【题型】证明题　【知识点】平面几何　【难度】medium
如图 1，$\triangle ABC$ 中，$AI$、$BI$ 分别平分 $\angle BAC$、$\angle ABC$．$CE$ 是 $\triangle ABC$ 的外角 $\angle ACD$ 的平分线，交 $BI$ 延长线于 $E$，连接 $CI$．

\vspace{1em}
\noindent
（1）$\triangle ABC$ 变化时，设 $\angle BAC = 2\alpha$．若用 $\alpha$ 表示 $\angle BIC$ 和 $\angle E$，那么 $\angle BIC = \underline{\quad} 90^\circ + \alpha$\underline{\quad}，$\angle E$ = \underline{\quad\quad}；

\vspace{1em}
\noindent
（2）若 $AB = 1$，且 $\triangle ABC$ 与 $\triangle ICE$ 相似，求相应 $AC$ 长；

\vspace{1em}
\noindent
（3）如图 2，延长 $AI$ 交 $EC$ 延长线于 $F$．当 $\triangle ABC$ 形状、大小变化时，图中有哪些三角形始终与 $\triangle ABI$ 相似？写出这些三角形，并选其中之一证明．

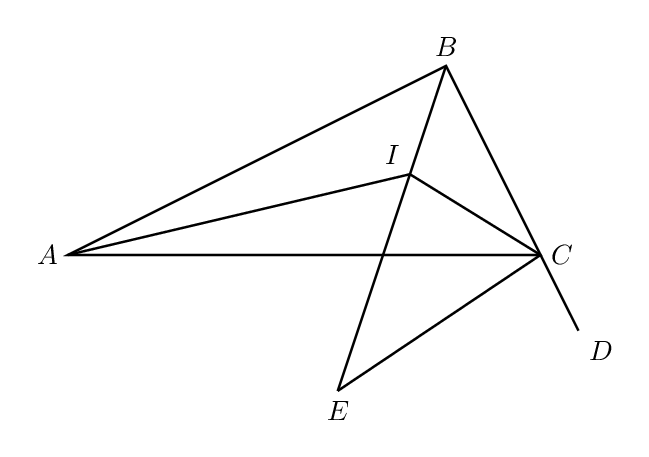
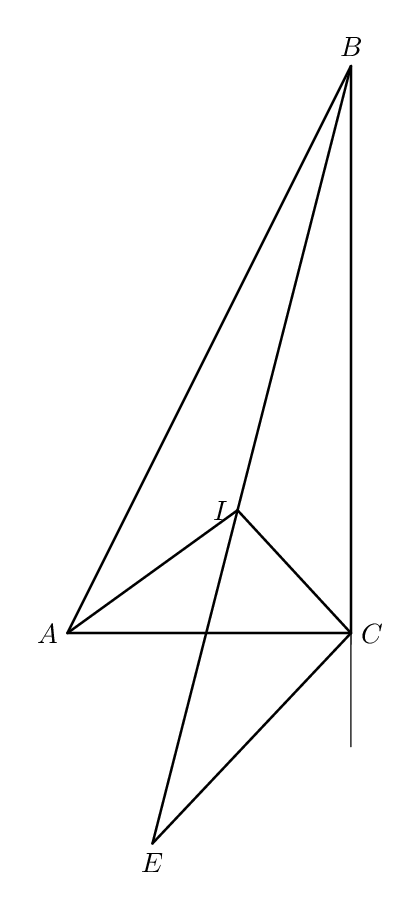
【解答】
\noindent
【分析】（1）根据三角形内角与外角的关系可以用 $\alpha$ 表示 $\angle BIC$ 和 $\angle E$；

\vspace{1em}
\noindent
（2）$\triangle ABC$ 与 $\triangle ICE$ 相似，根据题意知 $\angle ICE = 90^\circ$，可分三种情况讨论并求出相应 $AC$ 长；

\vspace{0.5em}
\noindent
（3）共三对 $\triangle EIF$、$\triangle ECB$、$\triangle ACF$。以 $\triangle EIF \backsim \triangle ABI$ 为例说明：由于 $\angle ACD$ 是 $\triangle ABC$ 的外角，可得出 $\angle ACD = \angle BAC + \angle ABC$；由于 $CE$、$IA$、$IB$ 分别为 $\angle ACD$、$\angle BAC$、$\angle ABC$ 的角平分线，不难得出 $\angle ECD = \angle BCF = \angle BIF = \angle BAI + \angle ABI$，由此可得出 $\angle BCE = \angle EIF$，即可证得 $\triangle EIF \backsim \triangle ECB$；即 $\angle EBC = \angle F = \angle ABI$，再加上两三角形中一组对顶角，即可证得所求的两三角形相似。

\vspace{1em}
\noindent
【解答】解：（1）$90^\circ + \alpha$，$\alpha$。

\vspace{1em}
\noindent
（2）$\triangle ABC$ 与 $\triangle ICE$ 相似，根据题意知 $\angle ICE = 90^\circ$，所以本题分三种情况：

\vspace{0.5em}
\noindent
$^{\textcircled{1}}$ 若 $\angle BAC = 90^\circ$，如图 1，易证 $\angle EIC = 45^\circ$，则 $\triangle ABC$ 为等腰直角三角形，$\therefore AC = AB = 1$。

\vspace{0.5em}
\noindent
$^{\textcircled{2}}$ 若 $\angle ABC = 90^\circ$，如图 2，推出 $\angle E = \frac{1}{2}\angle BAC$，$\therefore \triangle ABC \backsim \triangle ICE$，$\therefore \angle ACB = \angle E = \frac{1}{2}\angle BAC$，$\therefore \angle BAC = 60^\circ$，$\angle ACB = 30^\circ$，$AC = 2AB = 2$。

\vspace{0.5em}
\noindent
$^{\textcircled{3}}$ 若 $\angle ACB = 90^\circ$，如图 3，同 2，推出 $\text{Rt}\triangle ABC$ 中，$\angle BAC = 60^\circ$，$\angle ABC = 30^\circ$，$AC = \frac{1}{2}AB = \frac{1}{2}$。

\vspace{1em}
\noindent
（3）写出：$\triangle EIF$，$\triangle ECB$，$\triangle ACF$。

\vspace{0.5em}
\noindent
证明其中一个三角形与 $\triangle AIB$ 相似。如：$\triangle EIF \backsim \triangle AIB$。

\vspace{0.5em}
\noindent
证明：$\because CE$ 平分 $\angle ACD$，$\therefore \angle ECD = \angle ACE = \angle BCF = \frac{1}{2}\angle ACD$。

\vspace{0.5em}
\noindent
同理可得出 $\angle BAI = \angle IAC = \frac{1}{2}\angle BAC$，$\angle ABE = \angle IBC = \frac{1}{2}\angle ABC$。

\vspace{0.5em}
\noindent
$\because \angle ACD = \angle BAC + \angle ABC$，

\vspace{0.5em}
\noindent
$\therefore \angle BCF = \angle ECD = \angle BAI + \angle ABI = \angle BIF$，

\vspace{0.5em}
\noindent
$\therefore \angle ECB = \angle EIF$；

\vspace{0.5em}
\noindent
$\because \angle BEC = \angle IEF$，

\vspace{0.5em}
\noindent
$\therefore \triangle IEF \backsim \triangle BCE$；

\vspace{0.5em}
\noindent
$\therefore \angle EBC = \angle F = \angle ABI$。

\vspace{0.5em}
\noindent
又 $\because \angle BAI = \angle IEF$，

\vspace{0.5em}
\noindent
$\therefore \triangle BIA \backsim \triangle FIE$。

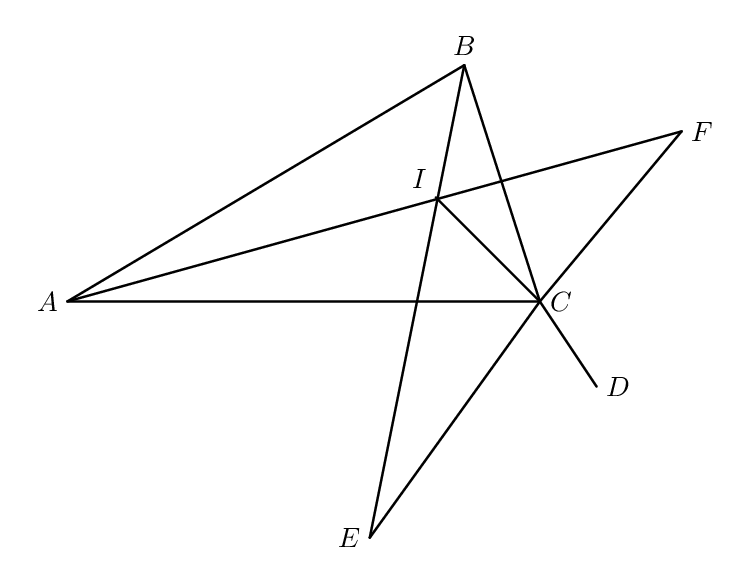
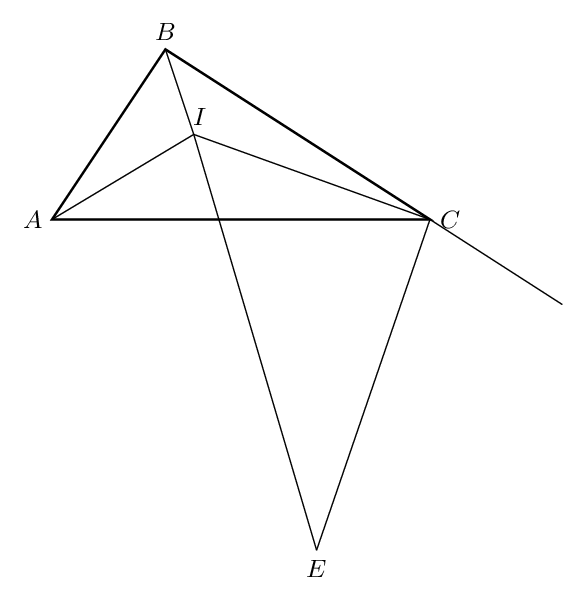
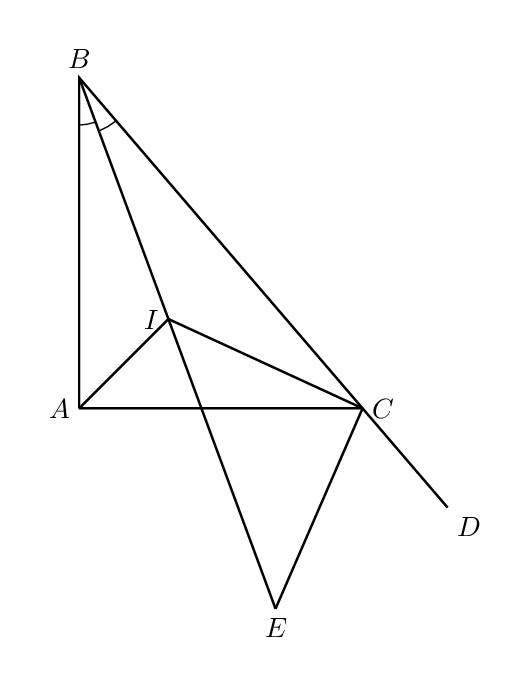